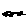
Label: car